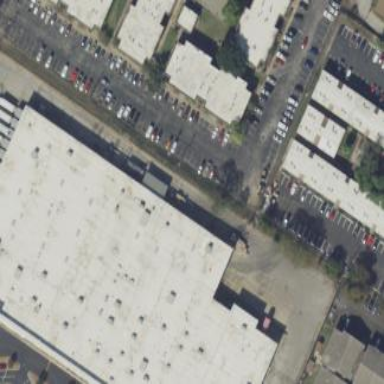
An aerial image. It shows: Building.